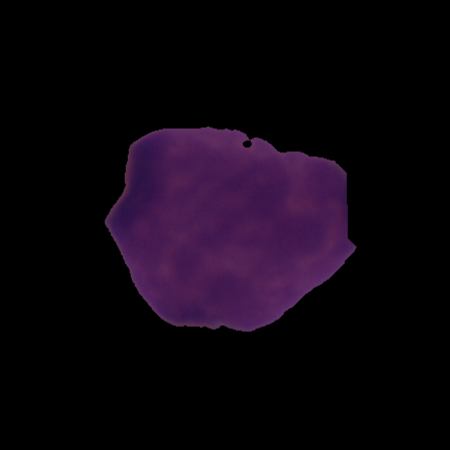
Label: cancer